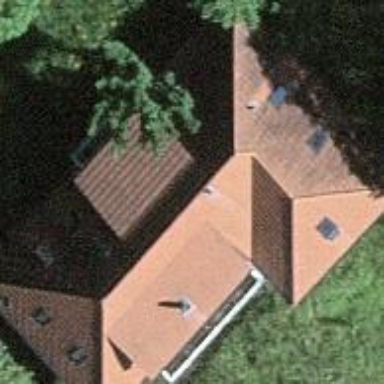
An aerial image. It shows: Residential building.